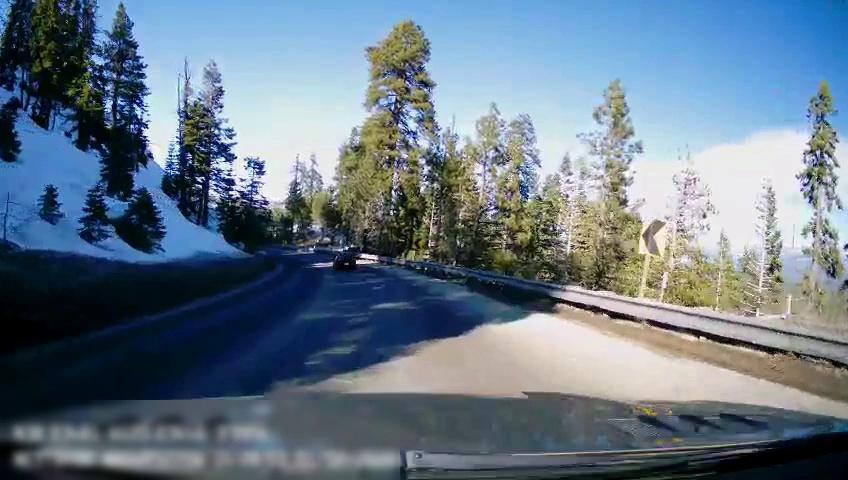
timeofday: Day
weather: Sunny
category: Drivable Space
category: Vehicles | Car
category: Lanes | Opposite Lane
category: Traffic | Signs
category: Traffic | Signs